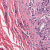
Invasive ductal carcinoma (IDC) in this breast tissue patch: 1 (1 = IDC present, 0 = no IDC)